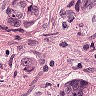
Metastatic tissue present: yes